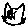
Label: cat